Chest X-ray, PA view. Patient: 60 years old, sex M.
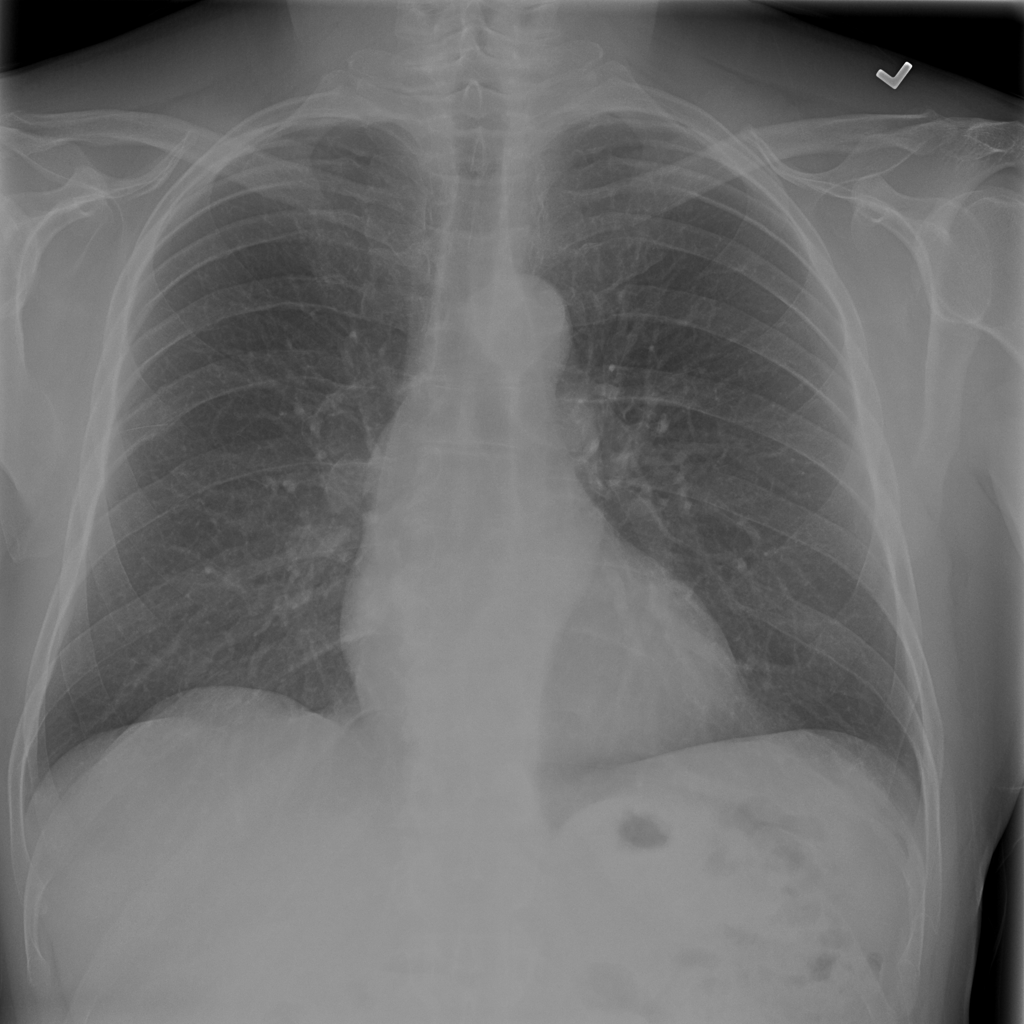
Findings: No Finding